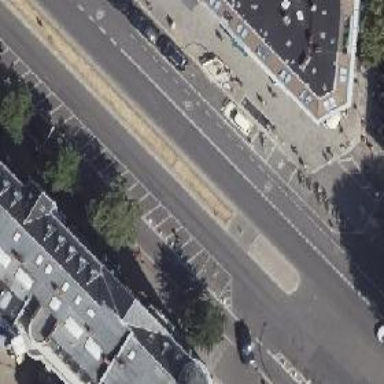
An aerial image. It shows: Unmarked footway crossing with traffic island.